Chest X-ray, AP view. Patient: 32 years old, sex F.
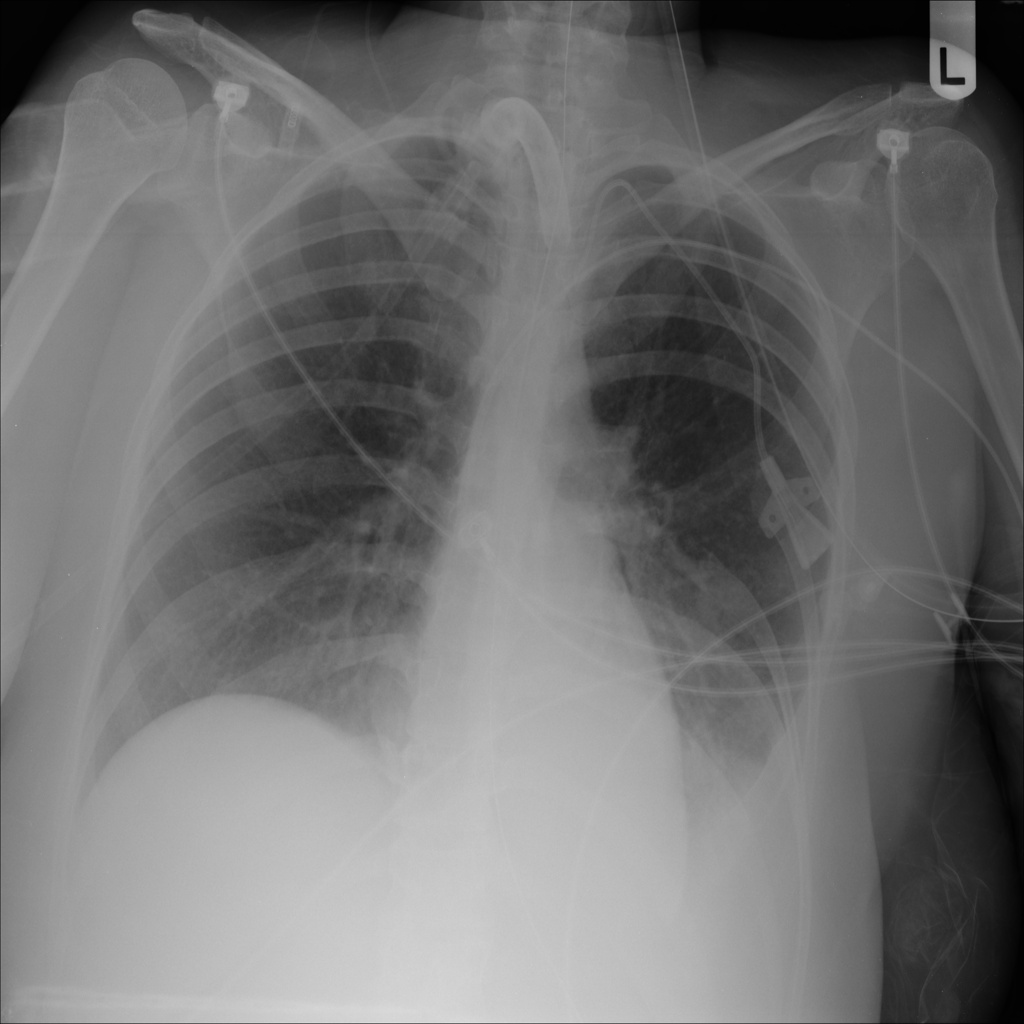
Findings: No Finding